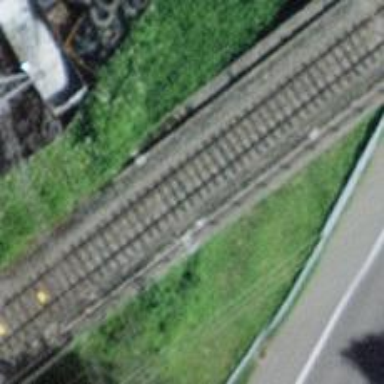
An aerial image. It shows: Single railway track with electrification through contact line.